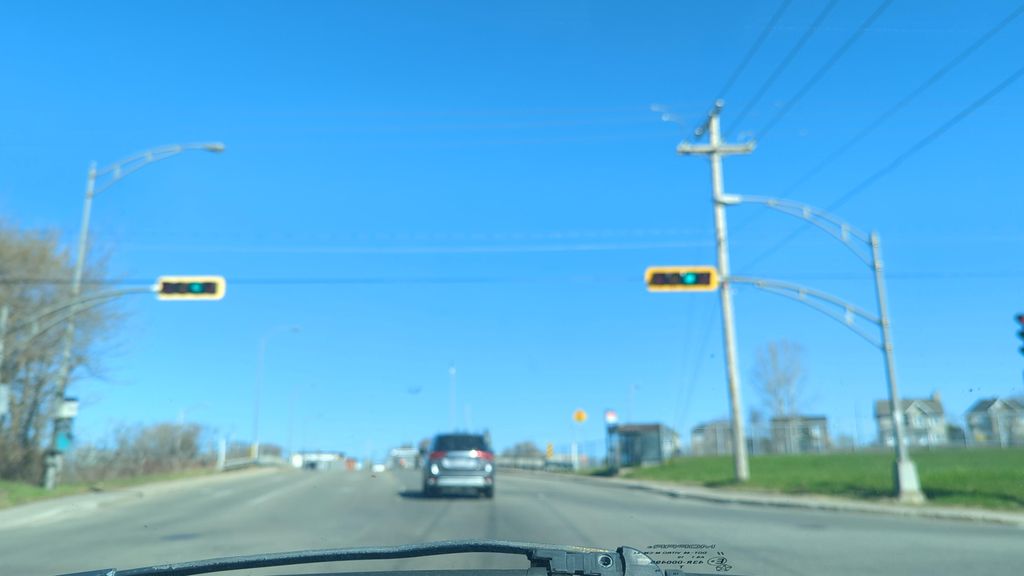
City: quebec_city